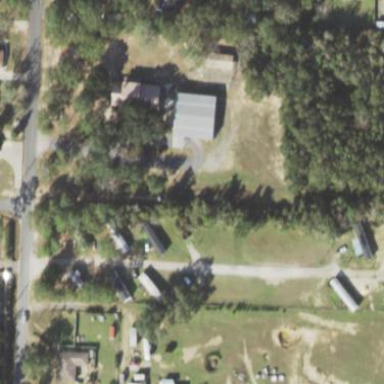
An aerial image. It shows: Residential area known as trailer park.